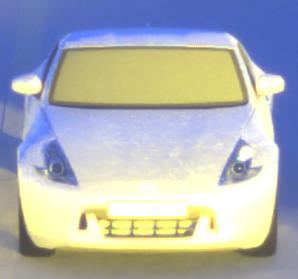
Make: Nissan
Model: 370Z Coupé
Detailed model: 370Z (Z34) Coupé
Model produced from: 2009/12
Model produced until: 2013/03
Doors: 3
Color: white
Road condition: dry road
Daytime: sunrise or sunset
Contrast: high contrast